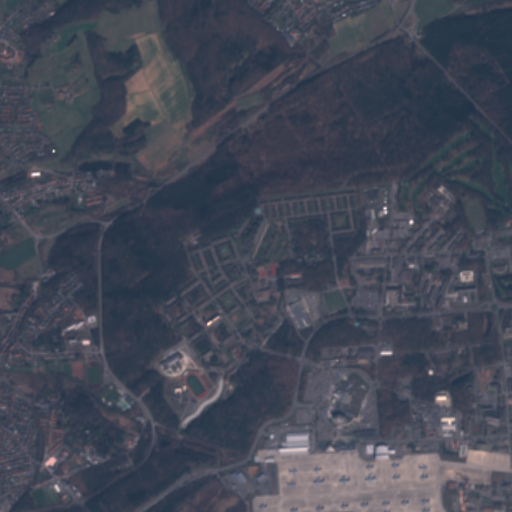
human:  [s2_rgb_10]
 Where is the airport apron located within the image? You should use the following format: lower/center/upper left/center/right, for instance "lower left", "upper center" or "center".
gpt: The airport apron is located in the lower right of the image.
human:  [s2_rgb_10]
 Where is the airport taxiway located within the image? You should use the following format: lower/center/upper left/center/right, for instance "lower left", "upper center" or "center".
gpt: The airport taxiway is located in the lower right of the image.
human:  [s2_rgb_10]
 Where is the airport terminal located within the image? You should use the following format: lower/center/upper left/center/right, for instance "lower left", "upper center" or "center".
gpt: The airport terminal is located in the lower right of the image.
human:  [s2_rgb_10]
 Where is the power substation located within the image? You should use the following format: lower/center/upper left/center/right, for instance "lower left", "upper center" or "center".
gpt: The power substation is located in the upper right of the image.
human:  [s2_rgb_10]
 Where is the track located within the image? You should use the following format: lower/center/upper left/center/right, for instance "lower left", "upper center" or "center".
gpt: The track is located in the lower center of the image.
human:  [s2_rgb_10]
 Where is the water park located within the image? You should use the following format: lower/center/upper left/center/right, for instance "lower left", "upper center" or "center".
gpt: The water park is located in the lower left of the image.
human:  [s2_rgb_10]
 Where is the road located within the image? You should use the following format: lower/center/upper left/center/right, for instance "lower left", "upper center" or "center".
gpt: There is no road in the image.